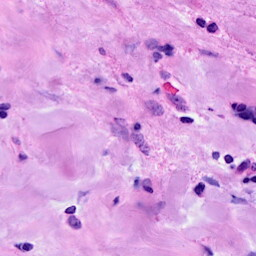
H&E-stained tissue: Breast